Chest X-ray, PA view. Patient: 39 years old, sex M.
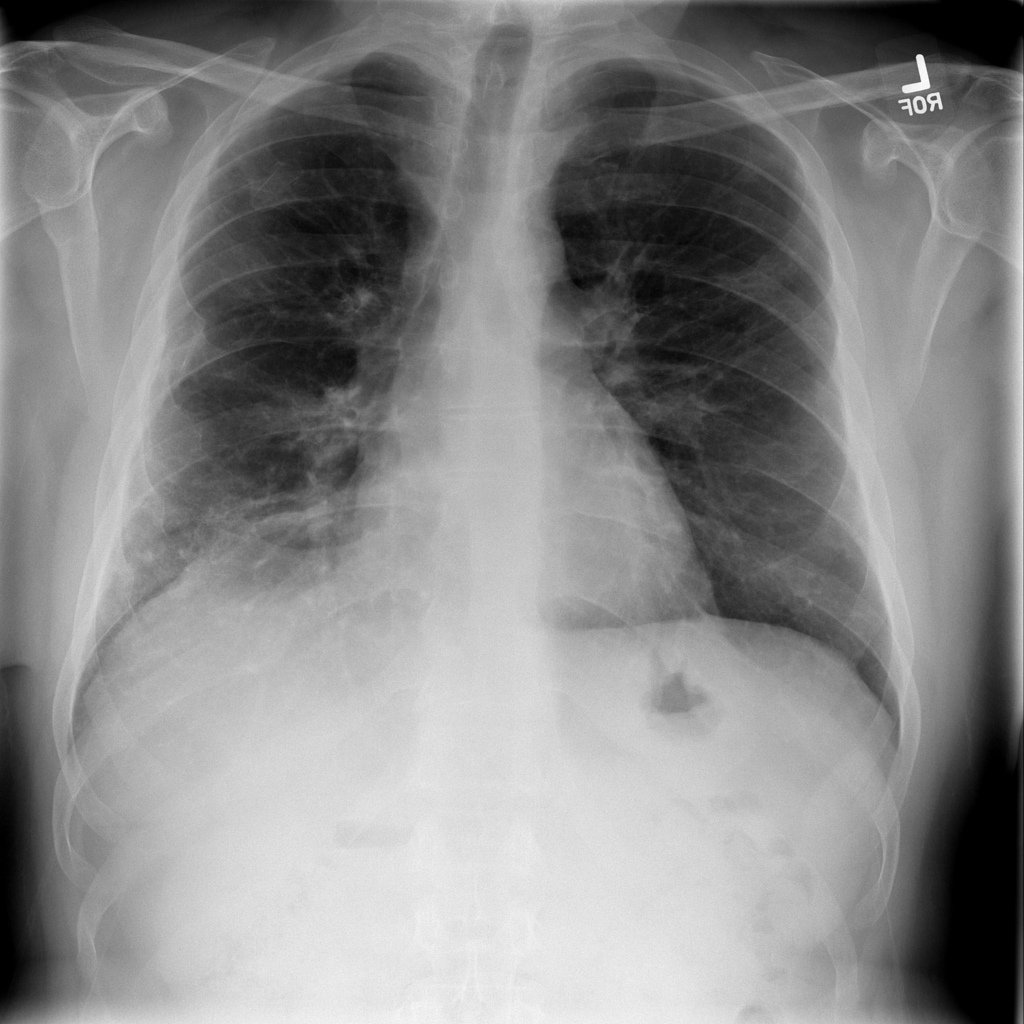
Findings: No Finding